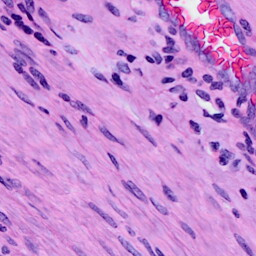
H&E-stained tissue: Cervix